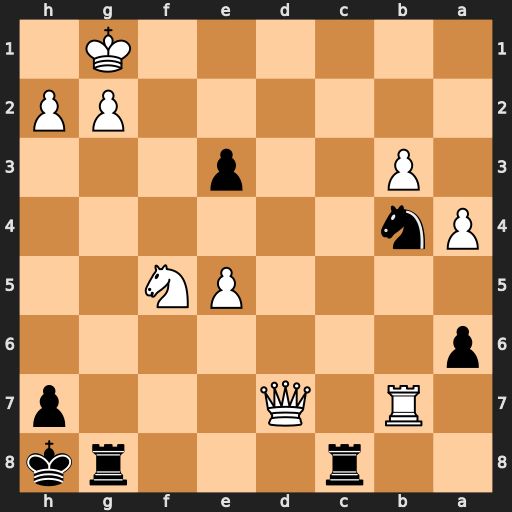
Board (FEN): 2r3rk/1R1Q3p/p7/4PN2/Pn6/1P2p3/6PP/6K1
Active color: b
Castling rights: -
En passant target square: -
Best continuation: Rc1+ Qd1 Rxd1#